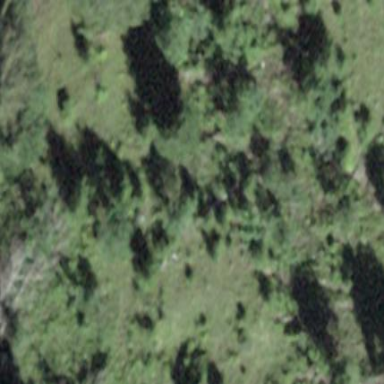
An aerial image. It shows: Patch of scrub vegetation.